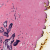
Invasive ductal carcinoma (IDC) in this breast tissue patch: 0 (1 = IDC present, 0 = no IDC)